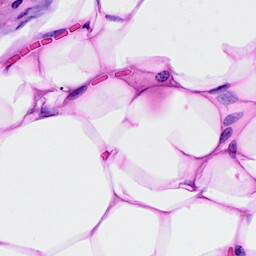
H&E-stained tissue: Breast